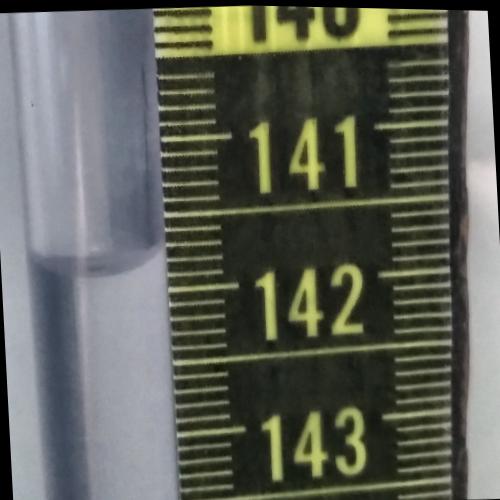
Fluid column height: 141.8 cm